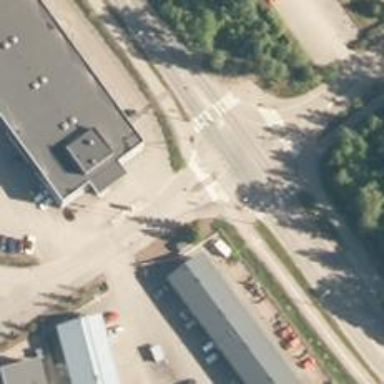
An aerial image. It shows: Road with "give way" sign.